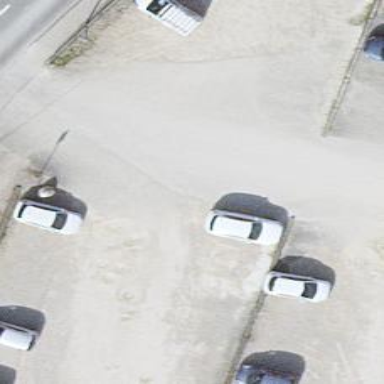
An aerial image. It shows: Compacted parking aisle as service road.